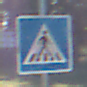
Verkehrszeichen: FussgaengerueberwegLinks
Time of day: MorningAfternoon
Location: Outdoor (Suburban)
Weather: PartlyCloudy
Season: NotSpecified
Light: Natural